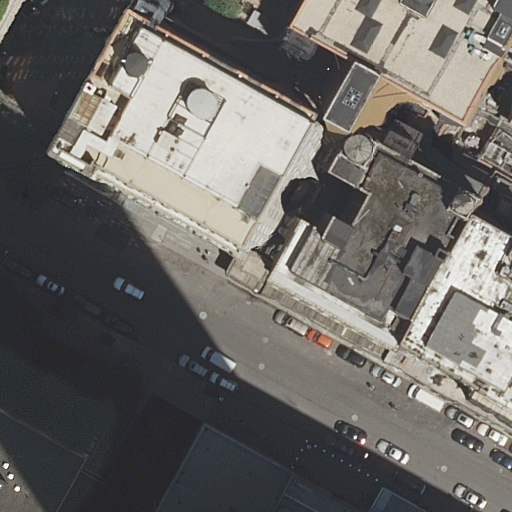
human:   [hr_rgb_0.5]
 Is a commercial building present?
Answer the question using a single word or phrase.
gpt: no

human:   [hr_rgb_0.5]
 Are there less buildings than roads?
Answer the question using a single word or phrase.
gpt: no

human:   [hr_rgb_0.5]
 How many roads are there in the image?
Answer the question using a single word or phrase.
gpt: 1

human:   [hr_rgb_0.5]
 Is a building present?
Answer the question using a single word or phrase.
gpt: yes

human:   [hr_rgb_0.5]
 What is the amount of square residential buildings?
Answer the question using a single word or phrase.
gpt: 0

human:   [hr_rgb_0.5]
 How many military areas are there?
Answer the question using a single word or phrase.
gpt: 0

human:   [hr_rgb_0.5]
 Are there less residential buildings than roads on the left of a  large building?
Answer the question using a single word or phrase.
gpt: no

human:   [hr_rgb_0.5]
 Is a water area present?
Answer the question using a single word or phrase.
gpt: no

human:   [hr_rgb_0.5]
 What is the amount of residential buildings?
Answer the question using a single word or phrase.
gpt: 7

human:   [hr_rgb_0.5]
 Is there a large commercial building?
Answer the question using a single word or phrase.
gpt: no

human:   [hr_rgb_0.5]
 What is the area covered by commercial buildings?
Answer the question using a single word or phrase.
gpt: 0m2

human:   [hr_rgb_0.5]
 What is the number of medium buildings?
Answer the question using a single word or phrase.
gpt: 3

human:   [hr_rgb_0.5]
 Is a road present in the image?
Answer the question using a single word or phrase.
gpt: yes

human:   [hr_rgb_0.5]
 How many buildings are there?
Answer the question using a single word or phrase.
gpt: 10

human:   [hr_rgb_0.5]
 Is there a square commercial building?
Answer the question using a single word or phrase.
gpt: no

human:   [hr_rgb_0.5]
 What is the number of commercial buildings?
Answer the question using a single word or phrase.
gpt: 0

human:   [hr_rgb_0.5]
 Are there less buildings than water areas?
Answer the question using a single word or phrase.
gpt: no

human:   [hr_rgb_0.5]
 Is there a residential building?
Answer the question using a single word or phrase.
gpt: yes

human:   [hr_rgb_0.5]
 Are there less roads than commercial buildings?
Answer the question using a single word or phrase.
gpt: no

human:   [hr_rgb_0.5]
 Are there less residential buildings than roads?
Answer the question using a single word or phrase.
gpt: no

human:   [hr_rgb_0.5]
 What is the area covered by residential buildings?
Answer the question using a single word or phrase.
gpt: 4177m2

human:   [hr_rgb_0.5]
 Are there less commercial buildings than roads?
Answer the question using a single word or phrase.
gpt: yes

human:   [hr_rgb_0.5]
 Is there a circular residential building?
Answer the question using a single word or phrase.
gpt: no

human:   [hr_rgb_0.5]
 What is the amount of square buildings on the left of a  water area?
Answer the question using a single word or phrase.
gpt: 0

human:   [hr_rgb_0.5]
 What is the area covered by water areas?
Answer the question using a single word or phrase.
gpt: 0m2

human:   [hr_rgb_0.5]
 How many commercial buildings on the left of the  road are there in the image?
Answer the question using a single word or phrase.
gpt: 0

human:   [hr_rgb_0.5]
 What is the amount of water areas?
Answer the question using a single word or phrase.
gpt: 0

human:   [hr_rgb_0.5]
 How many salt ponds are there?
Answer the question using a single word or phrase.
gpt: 0

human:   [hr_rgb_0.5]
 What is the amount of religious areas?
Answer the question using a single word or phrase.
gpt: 0

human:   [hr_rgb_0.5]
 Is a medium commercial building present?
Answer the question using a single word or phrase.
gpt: no

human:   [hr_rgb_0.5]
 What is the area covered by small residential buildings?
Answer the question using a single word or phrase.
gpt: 25m2

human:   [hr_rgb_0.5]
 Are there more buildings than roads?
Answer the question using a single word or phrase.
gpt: yes

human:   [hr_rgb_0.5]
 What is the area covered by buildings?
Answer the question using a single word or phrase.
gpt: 5753m2

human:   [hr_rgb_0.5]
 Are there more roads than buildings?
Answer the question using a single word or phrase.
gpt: no

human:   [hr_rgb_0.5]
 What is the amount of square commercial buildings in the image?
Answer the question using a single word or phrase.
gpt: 0

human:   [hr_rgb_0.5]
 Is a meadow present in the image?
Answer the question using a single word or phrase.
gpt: no

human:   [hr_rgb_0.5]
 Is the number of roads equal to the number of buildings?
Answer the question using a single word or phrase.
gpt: no

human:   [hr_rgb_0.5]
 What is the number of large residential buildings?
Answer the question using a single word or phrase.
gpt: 4

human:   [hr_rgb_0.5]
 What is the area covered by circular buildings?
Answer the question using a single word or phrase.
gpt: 0m2

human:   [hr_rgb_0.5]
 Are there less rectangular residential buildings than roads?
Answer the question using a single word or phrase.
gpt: no

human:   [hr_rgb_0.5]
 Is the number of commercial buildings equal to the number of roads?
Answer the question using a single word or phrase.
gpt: no

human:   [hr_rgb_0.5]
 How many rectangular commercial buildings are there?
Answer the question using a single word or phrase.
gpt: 0

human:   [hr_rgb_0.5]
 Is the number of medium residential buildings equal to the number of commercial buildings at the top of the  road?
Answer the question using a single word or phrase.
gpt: no

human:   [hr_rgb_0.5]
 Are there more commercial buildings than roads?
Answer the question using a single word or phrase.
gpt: no

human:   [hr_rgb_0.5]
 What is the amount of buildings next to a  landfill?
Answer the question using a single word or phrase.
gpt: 0

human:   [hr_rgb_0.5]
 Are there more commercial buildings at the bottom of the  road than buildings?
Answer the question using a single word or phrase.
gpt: no

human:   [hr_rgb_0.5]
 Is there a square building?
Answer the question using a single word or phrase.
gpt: no

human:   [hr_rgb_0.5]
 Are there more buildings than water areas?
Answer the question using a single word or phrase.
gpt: yes

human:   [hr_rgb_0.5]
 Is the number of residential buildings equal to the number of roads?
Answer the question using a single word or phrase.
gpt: no

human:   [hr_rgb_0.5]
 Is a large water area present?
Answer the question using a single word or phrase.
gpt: no

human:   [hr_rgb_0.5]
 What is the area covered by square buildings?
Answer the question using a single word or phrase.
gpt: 0m2

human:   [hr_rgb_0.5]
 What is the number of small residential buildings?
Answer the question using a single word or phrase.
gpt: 1

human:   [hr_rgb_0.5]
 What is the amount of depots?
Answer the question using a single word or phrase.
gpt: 0

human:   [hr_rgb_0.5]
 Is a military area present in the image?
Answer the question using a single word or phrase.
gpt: no

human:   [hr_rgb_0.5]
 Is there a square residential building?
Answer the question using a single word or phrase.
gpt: no

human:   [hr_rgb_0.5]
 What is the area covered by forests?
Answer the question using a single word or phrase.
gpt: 0m2

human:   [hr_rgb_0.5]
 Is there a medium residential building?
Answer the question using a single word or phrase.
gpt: yes

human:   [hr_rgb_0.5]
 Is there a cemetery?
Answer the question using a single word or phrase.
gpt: no

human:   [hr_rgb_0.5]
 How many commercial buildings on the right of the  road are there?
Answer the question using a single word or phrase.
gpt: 0

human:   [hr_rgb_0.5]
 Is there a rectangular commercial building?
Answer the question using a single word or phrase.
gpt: no

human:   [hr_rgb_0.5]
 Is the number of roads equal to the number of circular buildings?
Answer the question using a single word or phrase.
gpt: no

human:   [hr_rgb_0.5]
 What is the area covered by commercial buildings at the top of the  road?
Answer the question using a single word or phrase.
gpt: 0m2

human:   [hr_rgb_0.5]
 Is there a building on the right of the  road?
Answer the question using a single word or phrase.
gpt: yes

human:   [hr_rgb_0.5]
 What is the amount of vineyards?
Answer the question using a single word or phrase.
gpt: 0